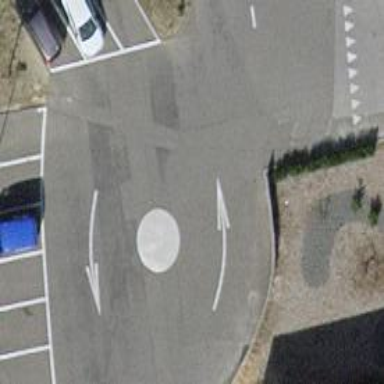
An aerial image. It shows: Mini roundabout on the road.